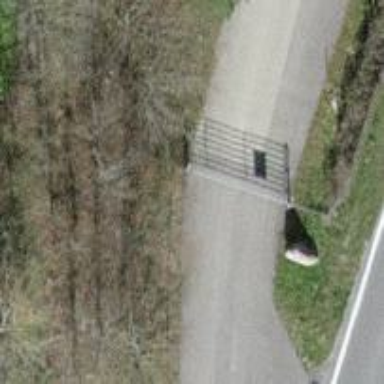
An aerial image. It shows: Gate.